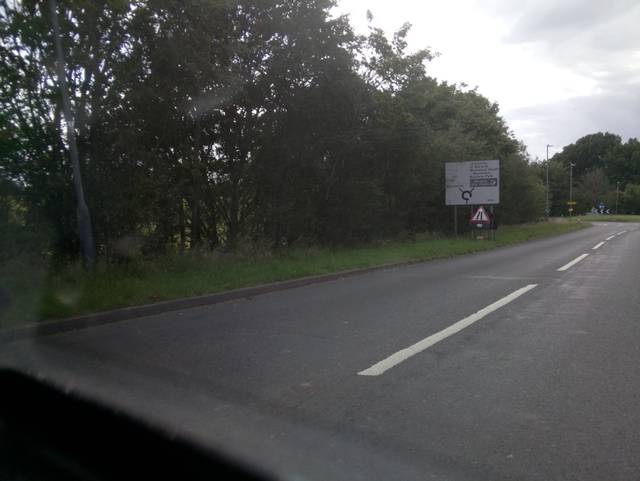
Region: United Kingdom
Coordinates: 52.359, -1.532